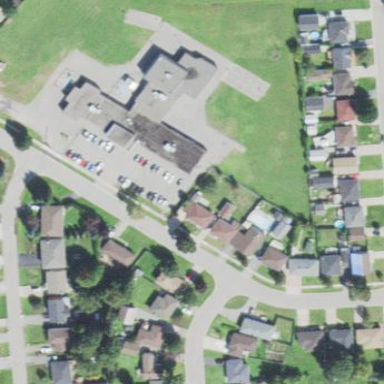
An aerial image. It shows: School.